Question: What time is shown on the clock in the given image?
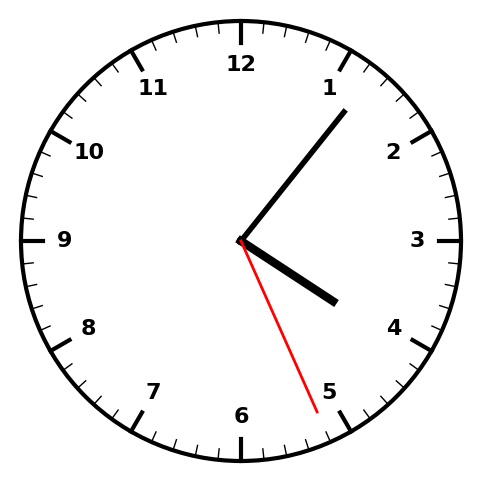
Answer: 04:06:26